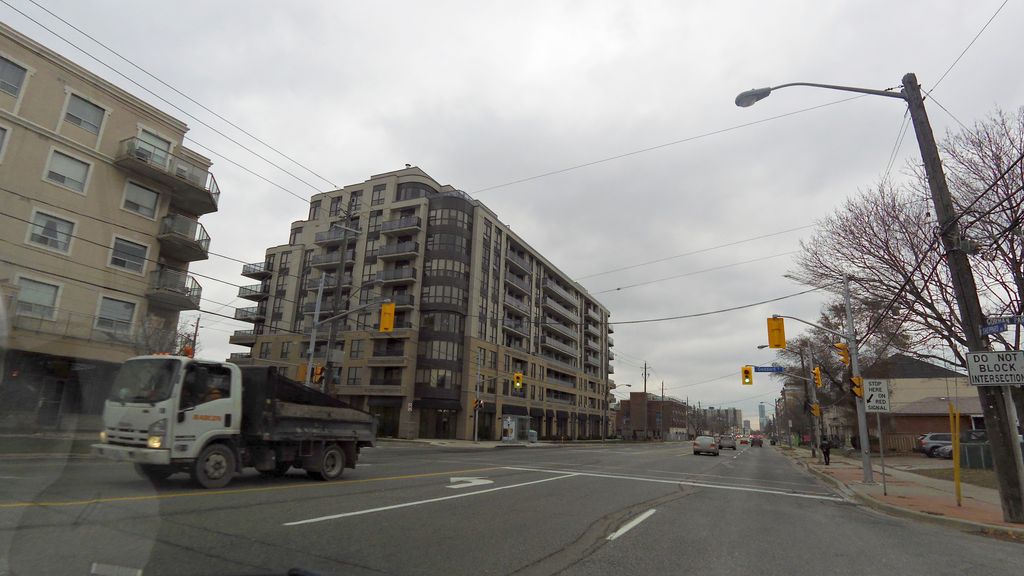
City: toronto